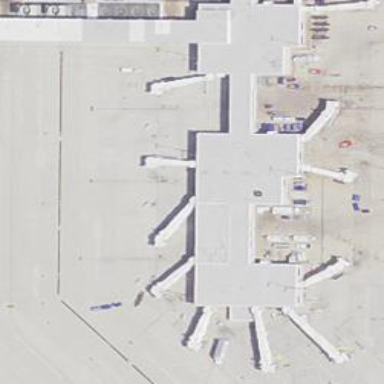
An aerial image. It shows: Airport gate.